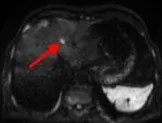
Axial plane;. Diffusion-weighted MRI image with a b value of 1000.
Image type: radiology (mri)